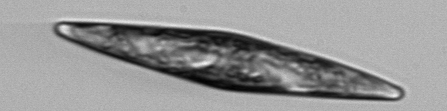
Label: Pleurosigma